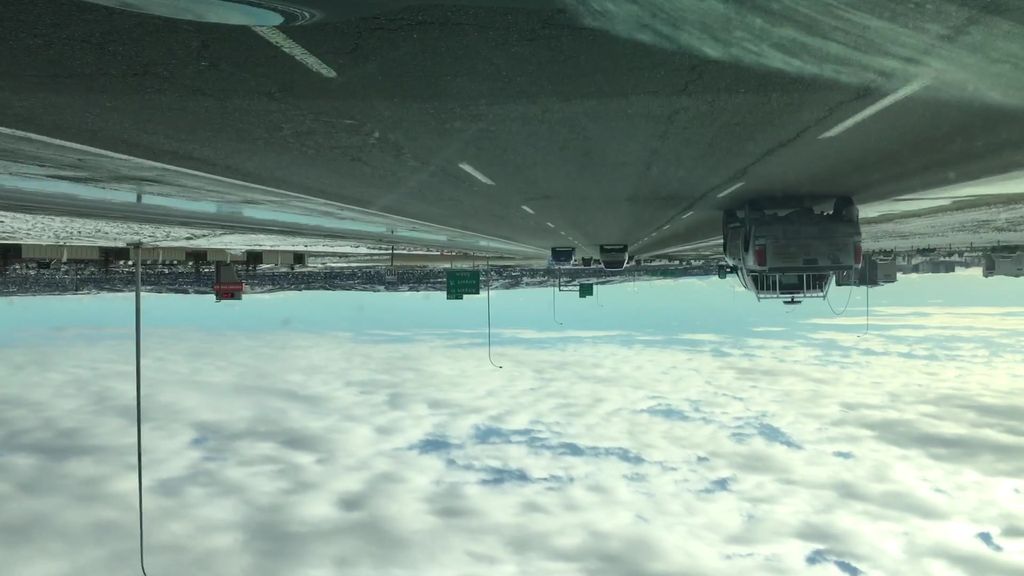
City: calgary